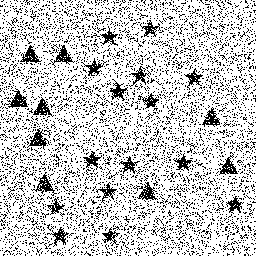
Squares: 0
Triangles: 9
Stars: 15
Total shapes: 24